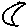
Label: moon